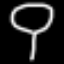
Label: mushroom